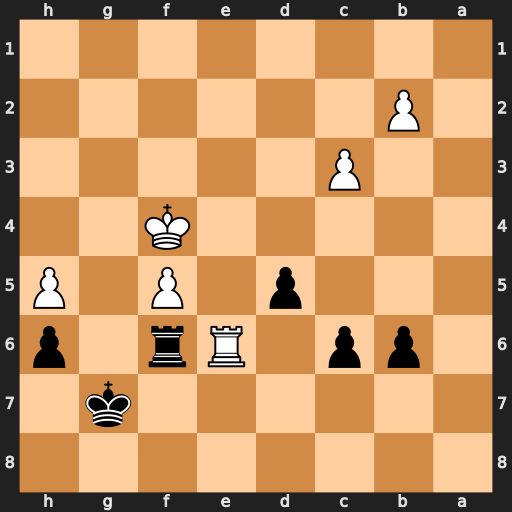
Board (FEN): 8/6k1/1pp1Rr1p/3p1P1P/5K2/2P5/1P6/8
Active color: b
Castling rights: -
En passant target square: -
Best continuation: Rxe6 fxe6 Kf6 e7 Kxe7 Ke5 b5